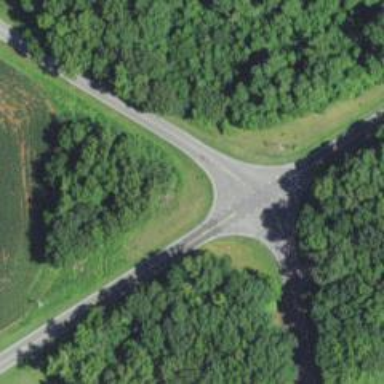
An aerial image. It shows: Road with stop sign.